Interaction volume radius: 5 \u00c5
Interaction volume height: 15 \u00c5
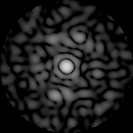
Disorder parameter: 0.8194